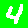
Digit: 4